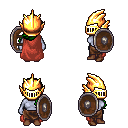
a pixel art fantasy rpg character, female body template, dark elf, purple skin, maroon cape, robe skirt, green left-swept hairstyle, gold helm, brown shoes, shield, four views (front, back, left, right), 2x2 character sprite sheet, small pixel art, hard edges, no anti-aliasing